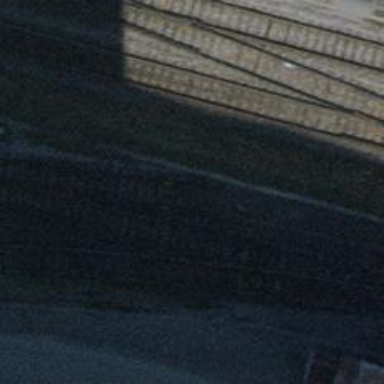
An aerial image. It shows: Abandoned railway spur.